Question: What I am trying to do is create a embedded javascript application where the google earth plugin is embedded in a webpage with various paths drawn on. Here is an example of what I am trying to achieve.

The catch is that the lines need to be editable, with each joint having a handle where the user can click and drag. I have looked high and low on Googles api documentation and I cannot find anything even close to this. If anyone can point me in the right direction it would be much appreciated.
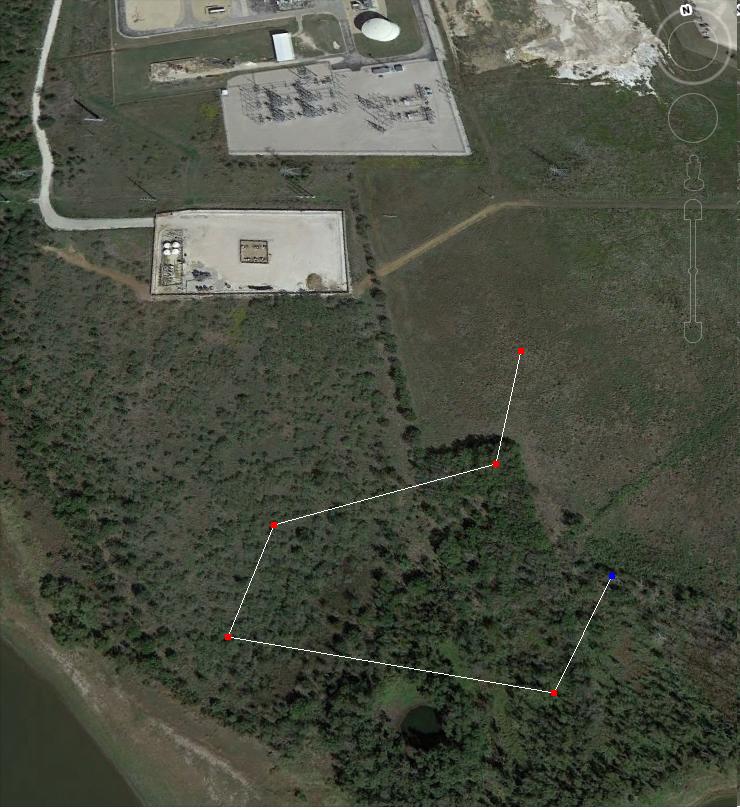
Answer: You want each 'joint' to be a dragable placemark so that when you drag it the line geometry is updated.
For reference check out the Google Earth API Samples - Draggable Placemark:
<URL>
And possibly James Stafford's polyplot:
<URL>
Together they should help you achieve what you want.